Brain MRI, t1w sequence, axial 2D slice.
Patient: age 18, sex M, weight 78 kg, height 1.78 m
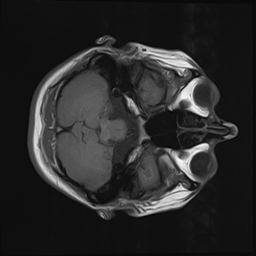